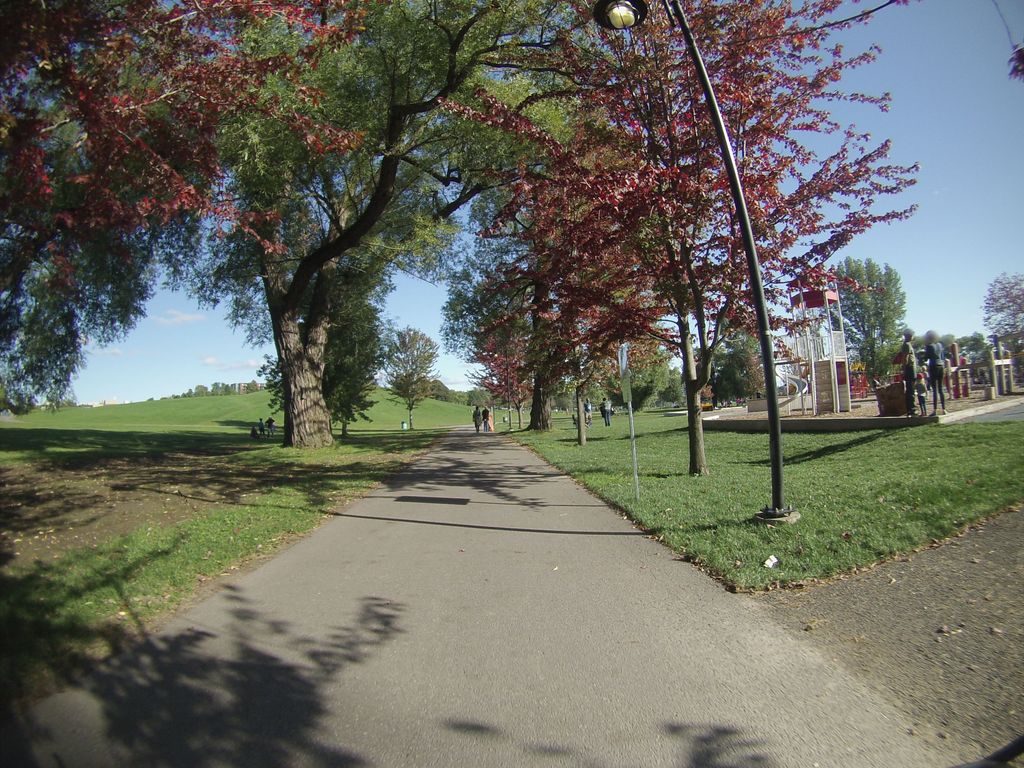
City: ottawa-gatineau